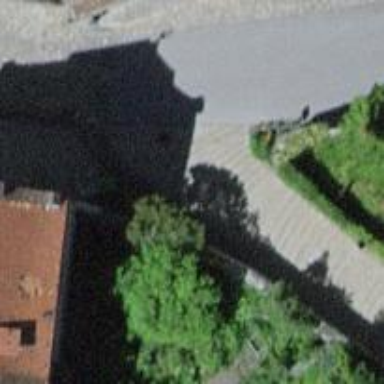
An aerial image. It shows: Steps on sett surface road.